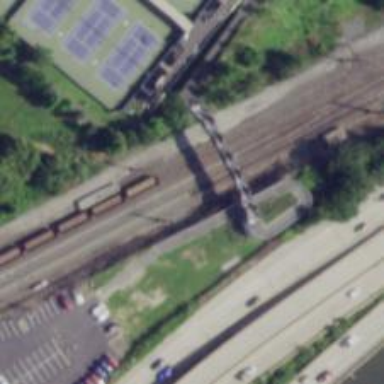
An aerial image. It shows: Railway track with contact line for electrification.